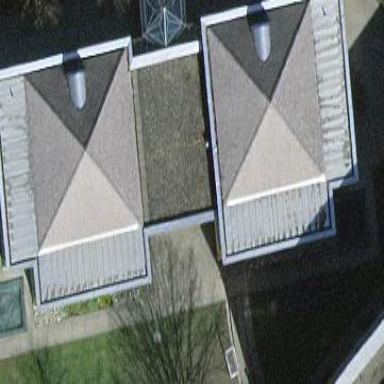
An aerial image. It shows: Kindergarten building.